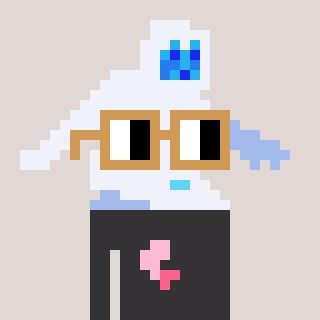
a pixel art character with square brown glasses, a yeti-shaped head and a grayscale-colored body on a warm background